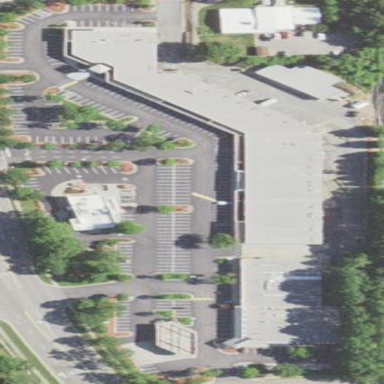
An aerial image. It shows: Retail area.